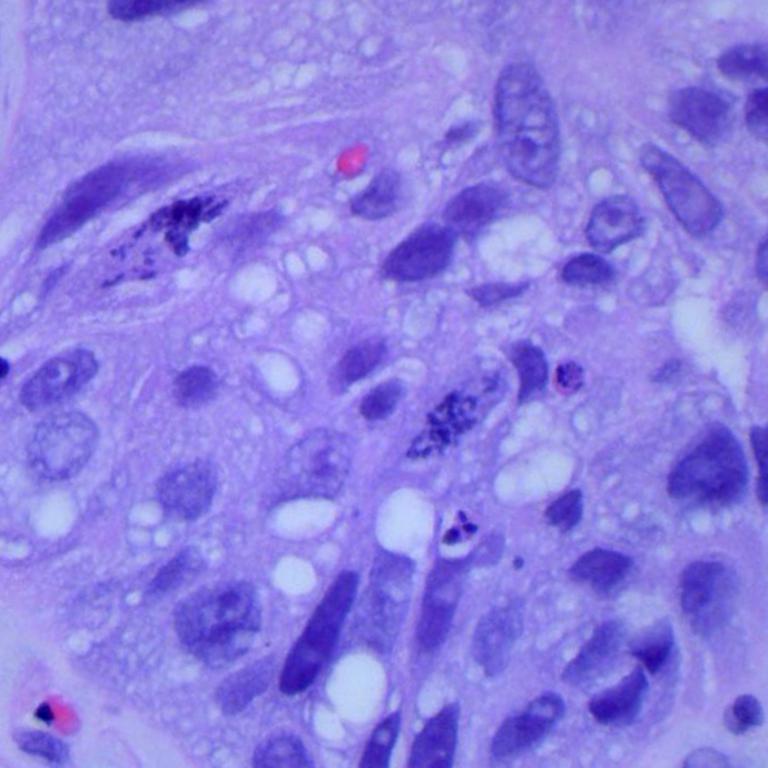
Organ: lung
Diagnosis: squamous carcinomas